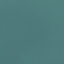
Land use / land cover class: SeaLake